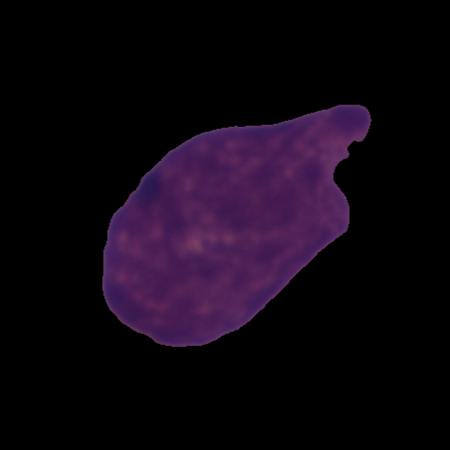
Label: cancer